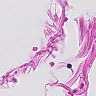
Metastatic tissue present: no